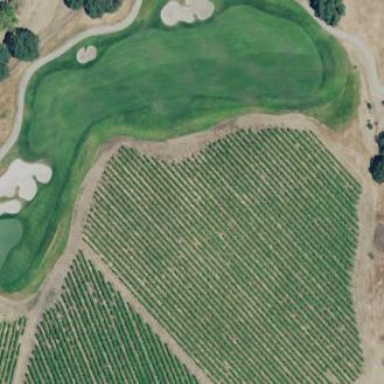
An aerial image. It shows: Rough area on grassy golf course.